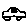
Label: car